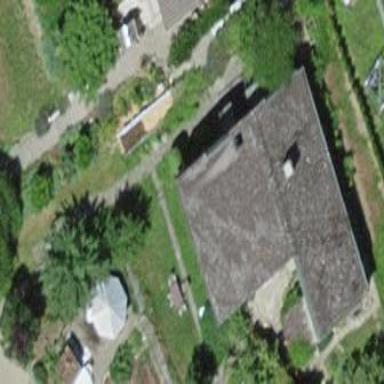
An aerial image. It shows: Building with tiled roof.